Question: I have two columns, that are jquery-ui sortable. In the left column are choosen items, in the right are all not choosen. You can move items ('li' elements) between both. Each element can be either in the left one or in the right column. The first element in the left column (choosen) is not sortable and cant be moved (name ID). Elements in the left column have different style as elements in the right column, also in the left column each 'li' element is on self line, but in the right column they are floated.
Here is an image of that:

Everything is working fine, but when user is moving element between columns, I need the element change its style (while is moving = left mouse button is down), when is over left or right column. By changing its style I mean, when f.e. I start to move element 'Telefon' from left to right, when I will be over right column, this element should change its background color to gray and display not in the whole line, but only in its width and ad versa.
<URL>
I cant figure out, how this can be done. Thanks.
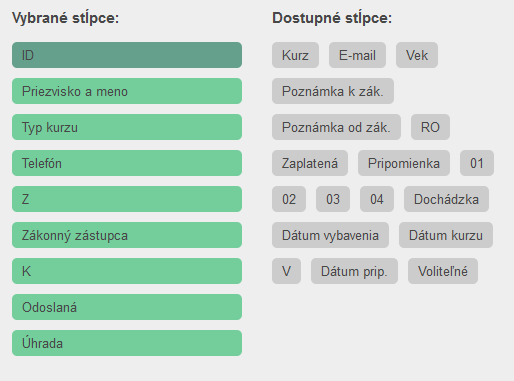
Answer: You can add this to your sortable options:
'''
over: function (event, ui) {
if ($(ui.item).closest("ul").hasClass("interested")) {
$(ui.item).detach().appendTo("#categories-source");
$(ui.item).css("width", "initial");
} else {
$(ui.item).detach().appendTo("#categories-chosen");
$(ui.item).css("width", "210px");
$(ui.item).css("height", "initial");
}
}
'''
It puts dragged element in proper 'ul' depending if previous one had class 'interested'.
Also set proper dimensions to the dragged element (because left list is one per line).
<URL>